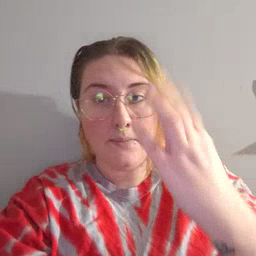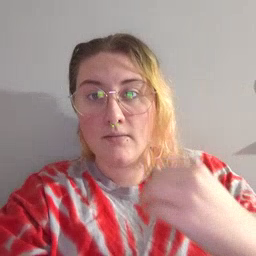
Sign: sleepy